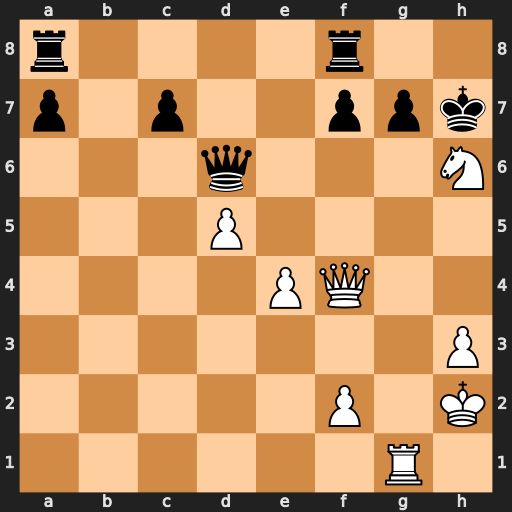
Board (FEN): r4r2/p1p2ppk/3q3N/3P4/4PQ2/7P/5P1K/6R1
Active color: w
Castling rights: -
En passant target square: -
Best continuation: Rxg7+ Kxg7 Nf5+